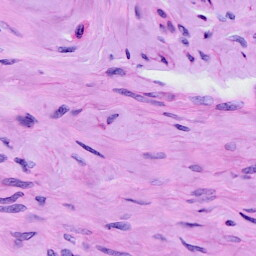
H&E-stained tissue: Cervix